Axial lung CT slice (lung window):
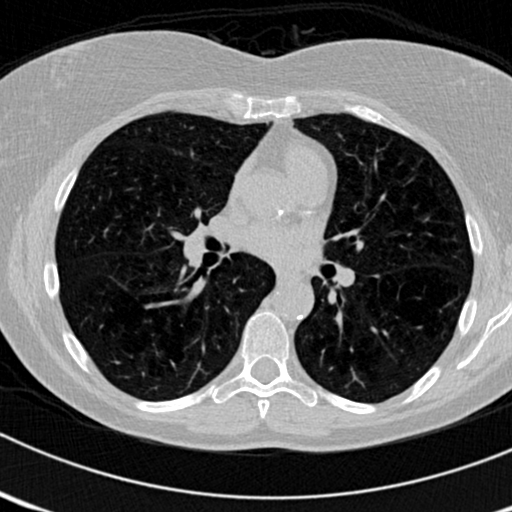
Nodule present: no